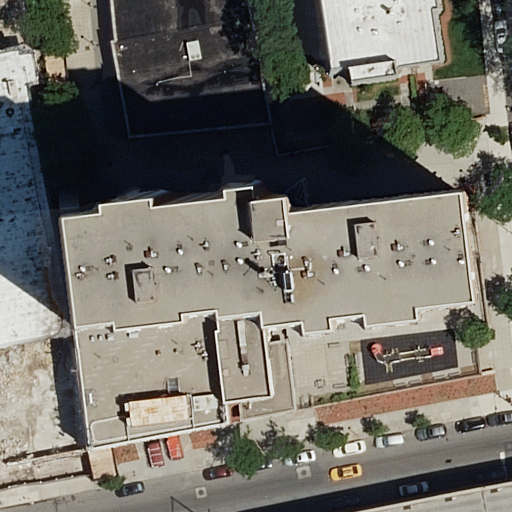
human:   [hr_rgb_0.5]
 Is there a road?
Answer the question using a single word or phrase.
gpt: yes

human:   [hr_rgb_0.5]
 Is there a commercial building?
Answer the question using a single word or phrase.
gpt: no

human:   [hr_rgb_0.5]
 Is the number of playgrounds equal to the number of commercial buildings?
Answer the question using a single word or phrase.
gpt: no

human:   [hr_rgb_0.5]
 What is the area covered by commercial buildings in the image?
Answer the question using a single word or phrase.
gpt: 0m2

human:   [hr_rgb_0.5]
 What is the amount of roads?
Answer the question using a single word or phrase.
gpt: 1

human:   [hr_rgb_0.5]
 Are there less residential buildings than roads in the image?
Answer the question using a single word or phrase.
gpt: no

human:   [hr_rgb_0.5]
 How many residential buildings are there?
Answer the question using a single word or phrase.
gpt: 5

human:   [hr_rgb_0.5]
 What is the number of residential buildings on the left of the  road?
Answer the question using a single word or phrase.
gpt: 3

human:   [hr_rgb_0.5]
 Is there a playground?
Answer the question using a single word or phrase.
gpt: yes

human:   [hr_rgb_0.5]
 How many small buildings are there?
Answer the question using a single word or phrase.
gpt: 1

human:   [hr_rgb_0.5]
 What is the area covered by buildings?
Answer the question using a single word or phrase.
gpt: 4969m2

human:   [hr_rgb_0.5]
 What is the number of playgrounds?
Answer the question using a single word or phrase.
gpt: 1

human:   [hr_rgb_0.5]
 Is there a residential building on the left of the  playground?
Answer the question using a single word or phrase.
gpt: yes

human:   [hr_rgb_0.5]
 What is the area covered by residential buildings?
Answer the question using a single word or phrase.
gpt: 4969m2

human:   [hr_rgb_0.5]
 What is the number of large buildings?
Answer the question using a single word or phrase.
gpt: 3

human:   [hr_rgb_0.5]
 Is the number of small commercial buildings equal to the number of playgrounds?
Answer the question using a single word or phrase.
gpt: no

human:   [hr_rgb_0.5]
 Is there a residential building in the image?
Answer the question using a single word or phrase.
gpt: yes

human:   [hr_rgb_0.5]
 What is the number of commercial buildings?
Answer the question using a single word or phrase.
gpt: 0

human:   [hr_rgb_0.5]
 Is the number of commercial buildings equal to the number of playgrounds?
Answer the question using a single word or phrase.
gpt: no

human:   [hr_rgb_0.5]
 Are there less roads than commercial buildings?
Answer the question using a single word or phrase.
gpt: no

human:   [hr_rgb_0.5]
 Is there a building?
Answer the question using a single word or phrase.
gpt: yes

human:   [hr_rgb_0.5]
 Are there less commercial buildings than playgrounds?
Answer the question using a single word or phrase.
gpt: yes

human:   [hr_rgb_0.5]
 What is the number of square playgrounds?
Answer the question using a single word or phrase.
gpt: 0

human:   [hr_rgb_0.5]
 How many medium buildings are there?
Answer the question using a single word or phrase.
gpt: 1

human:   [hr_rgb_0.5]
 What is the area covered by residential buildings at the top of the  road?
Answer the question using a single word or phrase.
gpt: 4969m2

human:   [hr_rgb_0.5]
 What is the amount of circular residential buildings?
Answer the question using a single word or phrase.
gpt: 0

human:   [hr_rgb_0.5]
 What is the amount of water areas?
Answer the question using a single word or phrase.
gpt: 0

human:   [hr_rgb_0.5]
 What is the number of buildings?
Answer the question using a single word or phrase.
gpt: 5

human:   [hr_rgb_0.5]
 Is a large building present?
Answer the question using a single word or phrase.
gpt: yes

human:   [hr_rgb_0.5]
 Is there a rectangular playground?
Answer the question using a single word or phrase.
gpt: yes

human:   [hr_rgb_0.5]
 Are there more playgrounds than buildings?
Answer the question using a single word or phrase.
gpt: no

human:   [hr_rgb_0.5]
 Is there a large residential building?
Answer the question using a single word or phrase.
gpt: yes

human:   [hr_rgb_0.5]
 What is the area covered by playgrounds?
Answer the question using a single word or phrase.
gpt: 340m2

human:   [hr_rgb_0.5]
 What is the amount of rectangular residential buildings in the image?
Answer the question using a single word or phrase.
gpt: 3

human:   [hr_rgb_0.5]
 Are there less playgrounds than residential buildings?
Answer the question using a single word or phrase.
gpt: yes

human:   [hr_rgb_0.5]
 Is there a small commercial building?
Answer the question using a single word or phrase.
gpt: no

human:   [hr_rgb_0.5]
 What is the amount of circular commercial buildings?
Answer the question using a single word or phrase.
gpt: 0

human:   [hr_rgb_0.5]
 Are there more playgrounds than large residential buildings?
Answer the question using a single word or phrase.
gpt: no

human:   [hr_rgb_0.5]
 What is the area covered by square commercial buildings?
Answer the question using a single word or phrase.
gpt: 0m2

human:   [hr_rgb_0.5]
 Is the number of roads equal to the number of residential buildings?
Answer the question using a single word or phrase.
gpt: no

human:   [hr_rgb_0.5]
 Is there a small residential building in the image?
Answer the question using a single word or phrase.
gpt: yes

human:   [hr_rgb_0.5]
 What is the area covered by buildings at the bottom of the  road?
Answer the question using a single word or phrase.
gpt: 0m2

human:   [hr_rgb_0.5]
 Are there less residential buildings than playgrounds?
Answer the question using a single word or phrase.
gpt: no

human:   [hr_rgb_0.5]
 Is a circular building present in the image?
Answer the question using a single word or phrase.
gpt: no

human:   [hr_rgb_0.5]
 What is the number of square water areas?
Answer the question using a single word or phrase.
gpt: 0

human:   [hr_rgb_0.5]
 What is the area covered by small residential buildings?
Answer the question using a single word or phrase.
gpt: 93m2

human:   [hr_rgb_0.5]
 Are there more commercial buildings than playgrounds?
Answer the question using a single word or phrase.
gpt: no

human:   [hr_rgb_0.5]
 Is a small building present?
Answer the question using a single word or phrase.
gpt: yes

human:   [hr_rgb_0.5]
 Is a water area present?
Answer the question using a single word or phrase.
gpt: no

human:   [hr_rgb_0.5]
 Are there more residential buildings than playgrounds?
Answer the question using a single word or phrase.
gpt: yes

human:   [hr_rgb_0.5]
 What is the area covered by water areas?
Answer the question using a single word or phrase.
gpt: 0m2

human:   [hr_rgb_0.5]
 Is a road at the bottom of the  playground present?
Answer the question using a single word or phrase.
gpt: yes

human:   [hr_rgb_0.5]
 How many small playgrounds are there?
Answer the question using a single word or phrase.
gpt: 0

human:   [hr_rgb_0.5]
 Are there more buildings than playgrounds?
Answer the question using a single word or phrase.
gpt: yes

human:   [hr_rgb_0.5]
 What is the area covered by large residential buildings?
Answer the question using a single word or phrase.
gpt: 4546m2

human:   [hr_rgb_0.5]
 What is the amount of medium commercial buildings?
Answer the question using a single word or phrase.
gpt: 0

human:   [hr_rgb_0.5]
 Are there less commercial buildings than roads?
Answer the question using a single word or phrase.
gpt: yes

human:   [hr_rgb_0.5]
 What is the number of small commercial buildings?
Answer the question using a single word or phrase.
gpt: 0

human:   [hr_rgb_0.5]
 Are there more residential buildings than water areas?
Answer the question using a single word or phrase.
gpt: yes

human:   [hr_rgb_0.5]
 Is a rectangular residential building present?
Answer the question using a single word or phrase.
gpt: yes

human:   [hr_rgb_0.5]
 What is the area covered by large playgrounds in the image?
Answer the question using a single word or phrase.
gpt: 0m2

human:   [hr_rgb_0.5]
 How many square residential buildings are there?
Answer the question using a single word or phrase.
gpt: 0

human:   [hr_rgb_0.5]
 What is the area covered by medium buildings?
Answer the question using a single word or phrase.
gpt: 329m2

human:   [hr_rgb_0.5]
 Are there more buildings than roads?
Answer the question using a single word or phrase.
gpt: yes